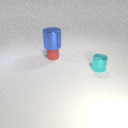
large blue metal cylinder above small red rubber cylinder